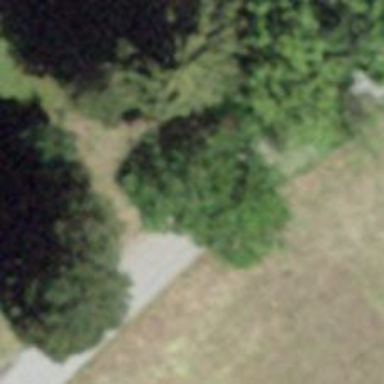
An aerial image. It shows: Bench.